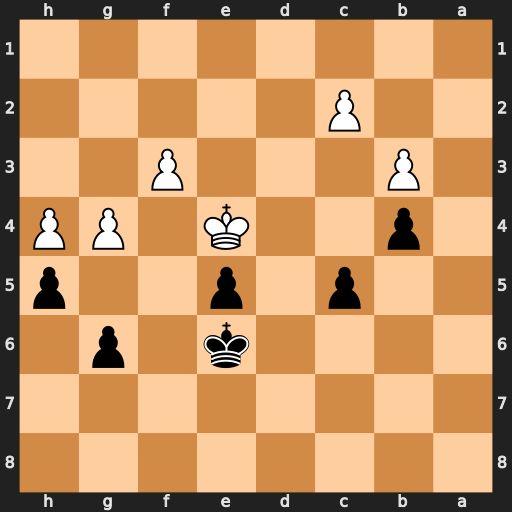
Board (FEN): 8/8/4k1p1/2p1p2p/1p2K1PP/1P3P2/2P5/8
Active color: b
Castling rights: -
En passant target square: -
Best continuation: g5 hxg5 h4